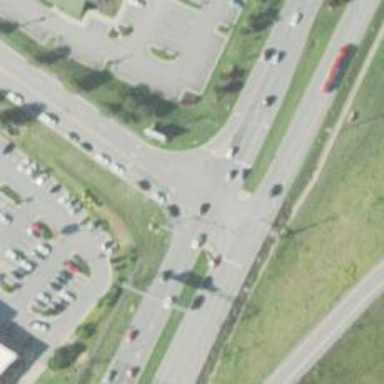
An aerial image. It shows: Trunk link highway.